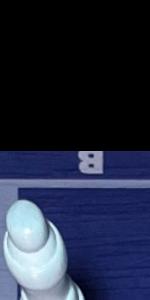
Label: Empty